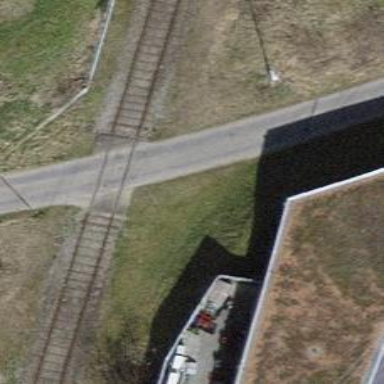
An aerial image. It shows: Railway level crossing.